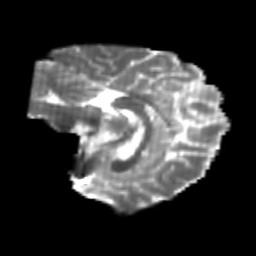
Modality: T2w
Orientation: sagittal
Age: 25
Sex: female
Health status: healthy
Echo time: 0.074 s